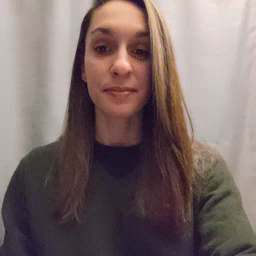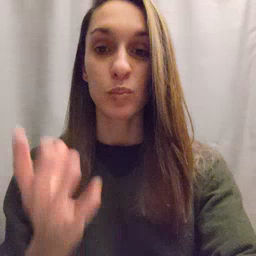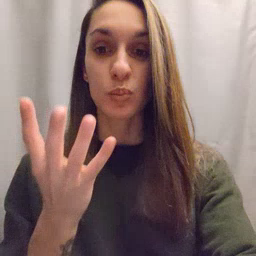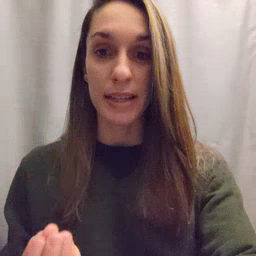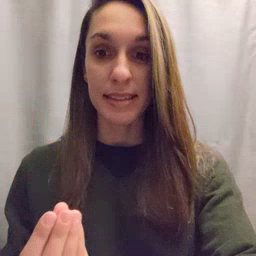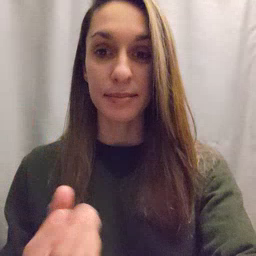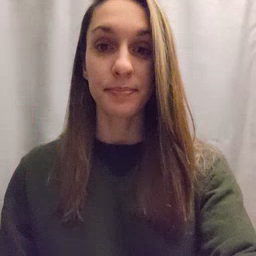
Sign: wet